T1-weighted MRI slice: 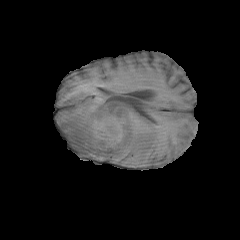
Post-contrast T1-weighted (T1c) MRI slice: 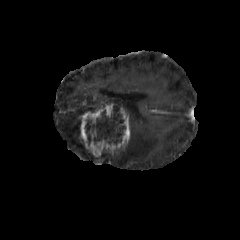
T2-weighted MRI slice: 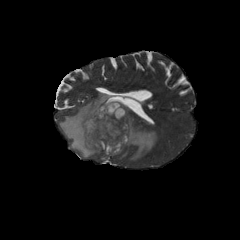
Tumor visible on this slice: yes